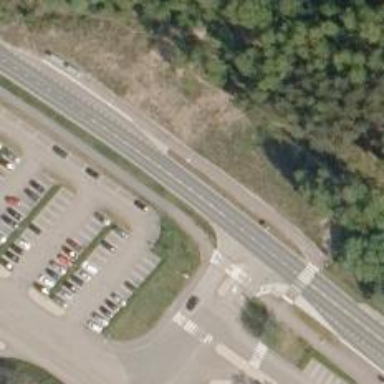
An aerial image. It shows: Secondary road with asphalt surface.